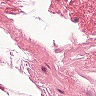
Metastatic tissue present: no